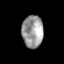
Tissue: prostate
Cell type: Epithelial cells
Senescence score: 0.3409
Nuclear area (px): 669
Mean DAPI intensity: 155.411